Question: I am creating a table in bootstrap to display list of Orders for a particular Customer. I am getting strange symbols ahead of my bootstrap table.See below image for reference.

The code of bootstrap table
'''
<div class="col-md-12">
<div class="row">
<div class="table-responsive">
<h1>Order Infomration</h1>
<table class="table table-bordered table-hover table-condensed">
<thead>
<th>Order Id</th>
<th>Created Date</th>
<th>Order Status</th>
<th>Order Total</th>
</thead>
<tbody>
<c:forEach var="order" items="${orderList}">>
<tr>
<td><a href=""><c:out value="${order.orderId}" /></a></td>
<td><c:out value="${order.createdDate}" /></td>
<td><c:out value="${order.orderStatus}" /></td>
<td><c:out value="Rs.${order.orderTotal}" /></td>
</tr>
</c:forEach>
</tbody>
</table>
</div>
</div>
</div>
'''
What is the reason for this ?
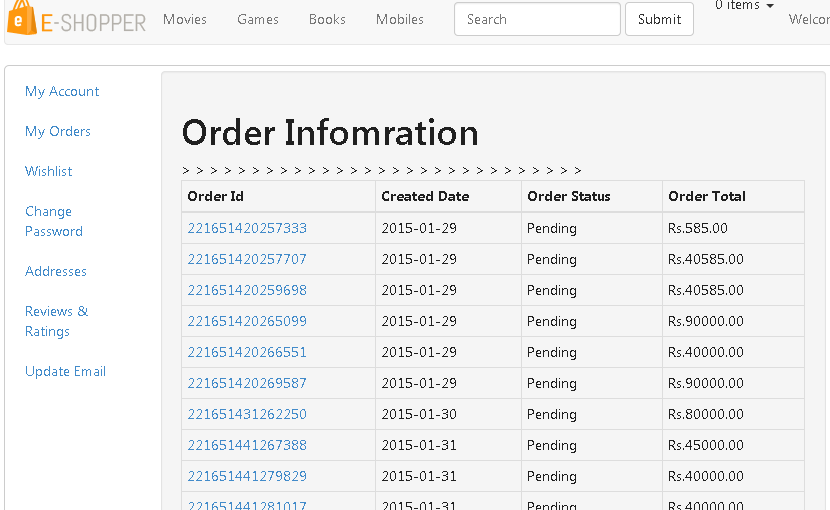
Answer: Remove the extra closing angle brace at the end of your 'forEach' loop.
'''
<c:forEach var="order" items="${orderList}">>
'''
Use this,
'''
<c:forEach var="order" items="${orderList}">
'''
It is because of your 'forEach' that you are using. The number of times your 'forEach' loop executes the extra '>' will be generated and shows on the output.
Just delete the extra '>' from your 'forEach' loop.
The number of times your 'forEach' loop executes, the '>' are generated. Its a written mistake. Just remove it and gets the output that you wanted.